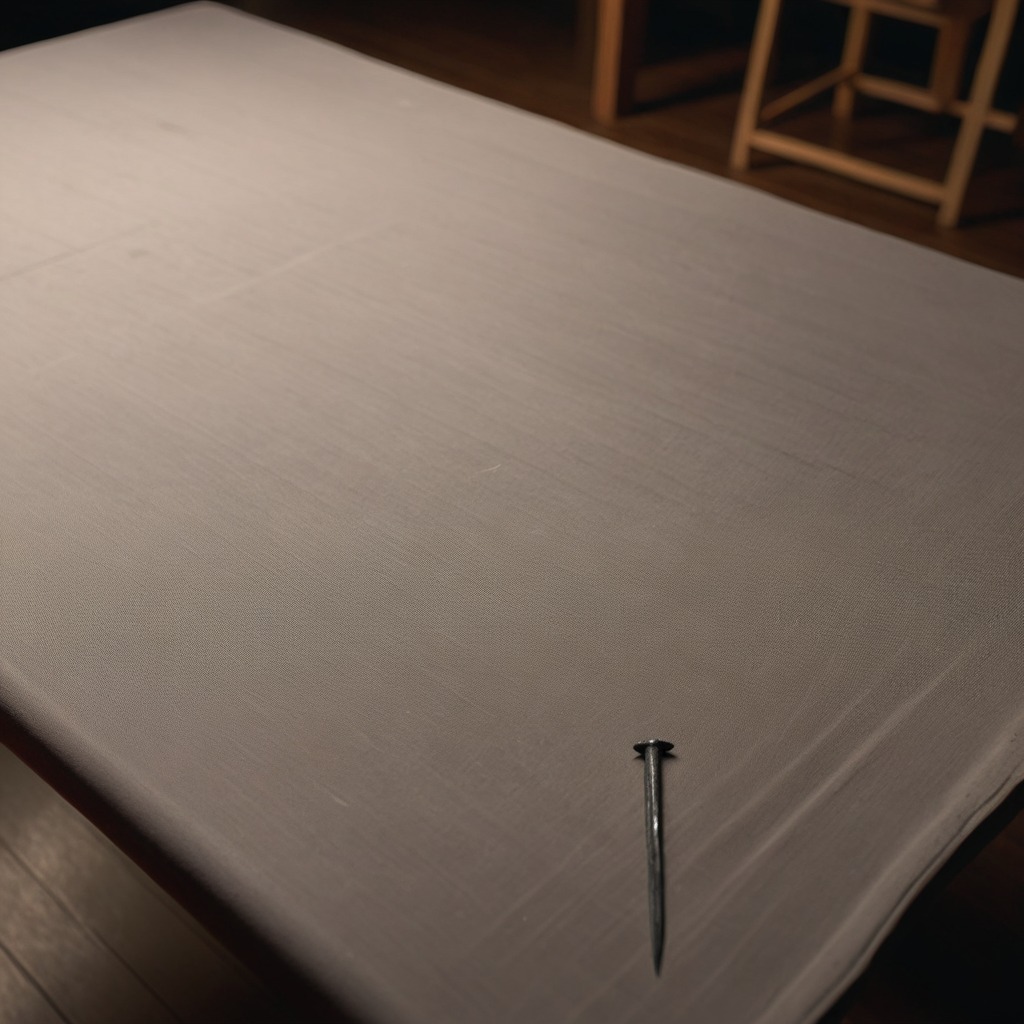
A iron nail lying on a wooden table inside a workshop at night.